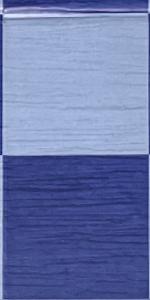
Label: Empty